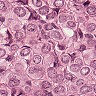
Metastatic tissue present: yes